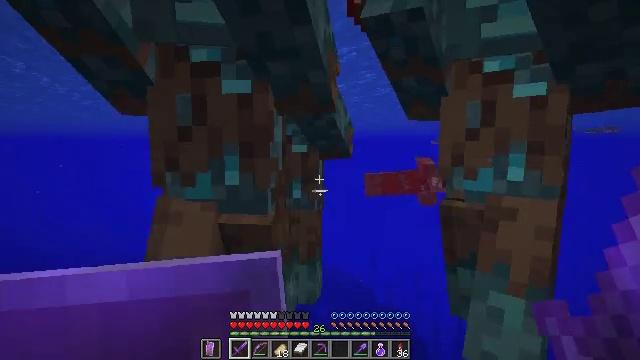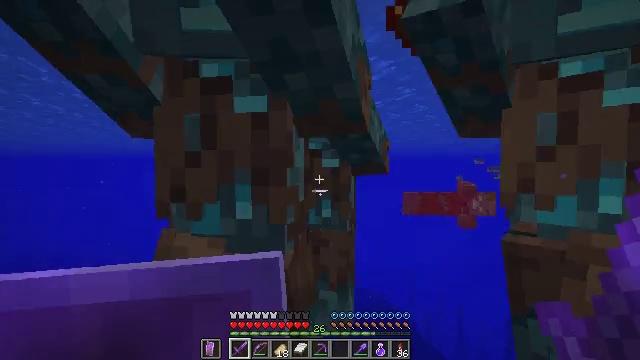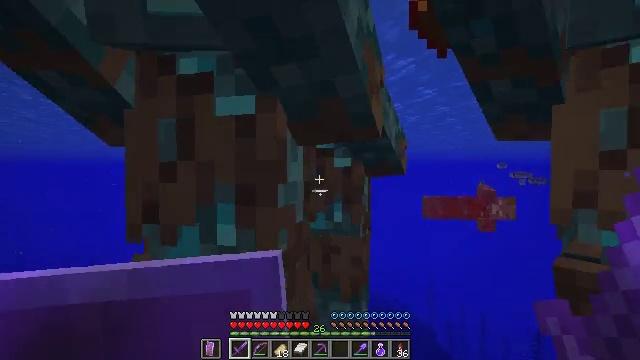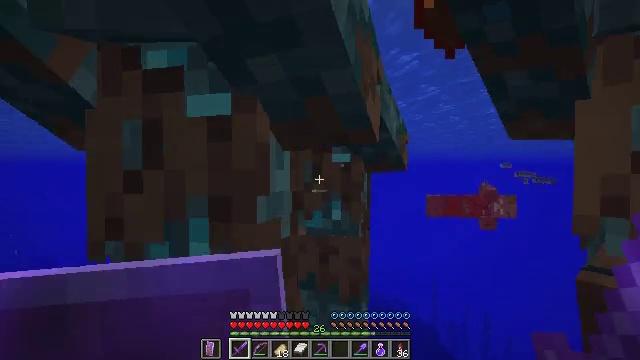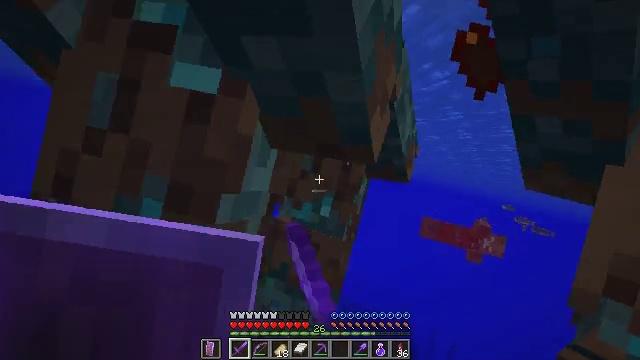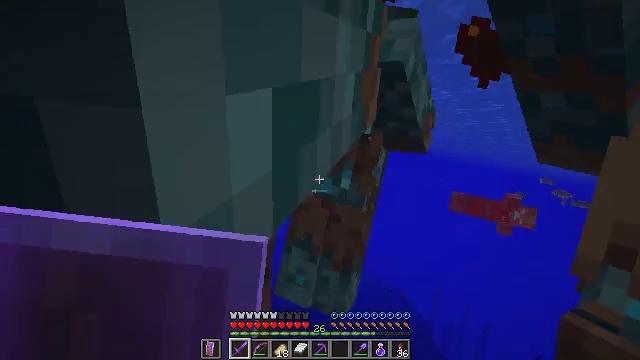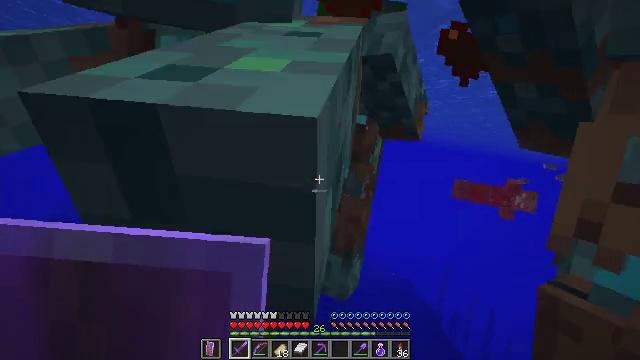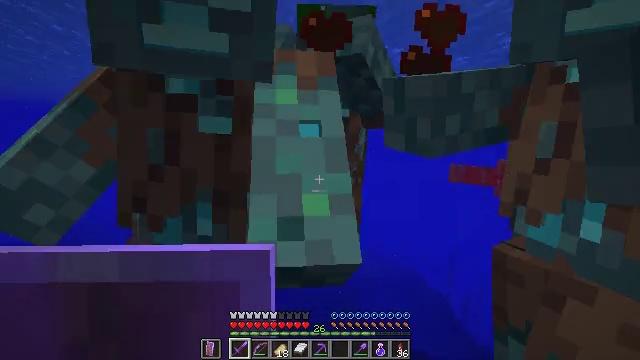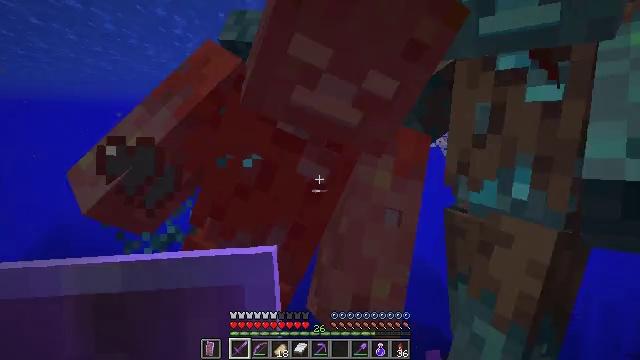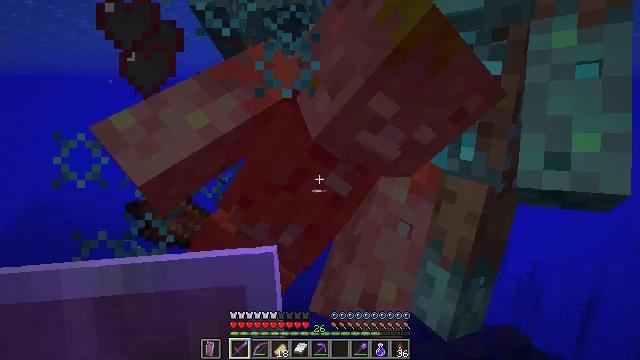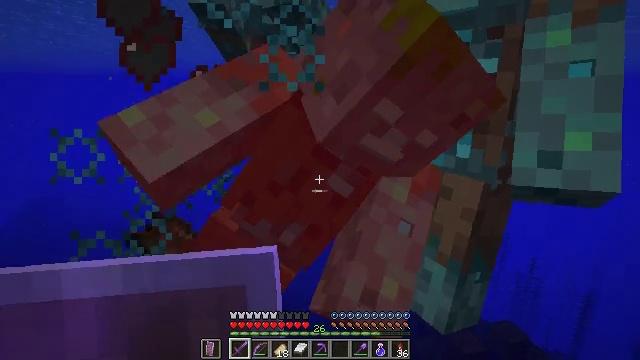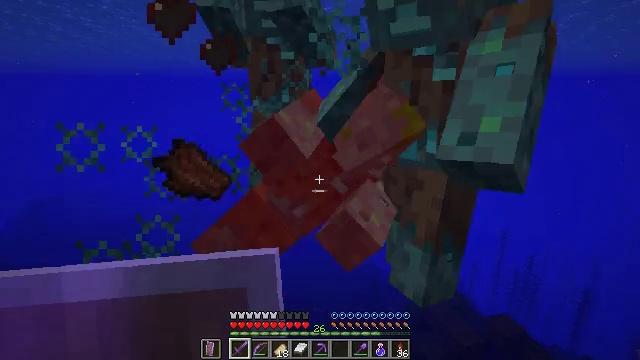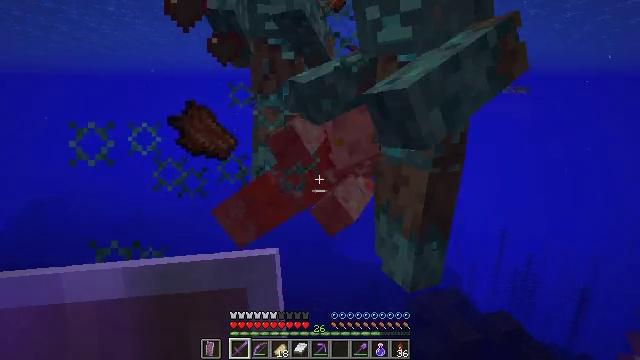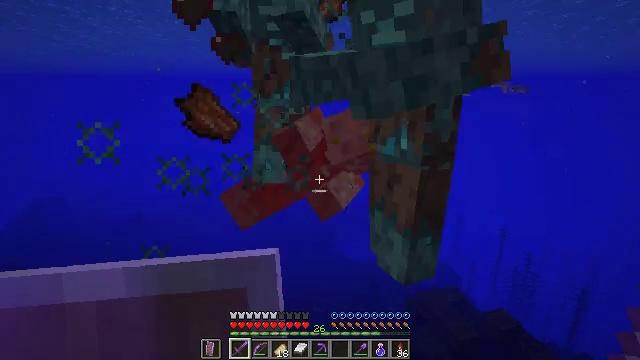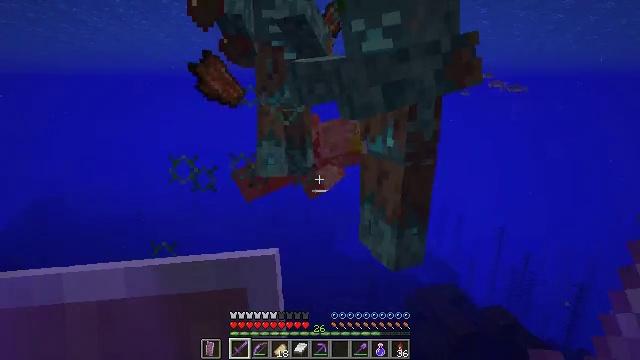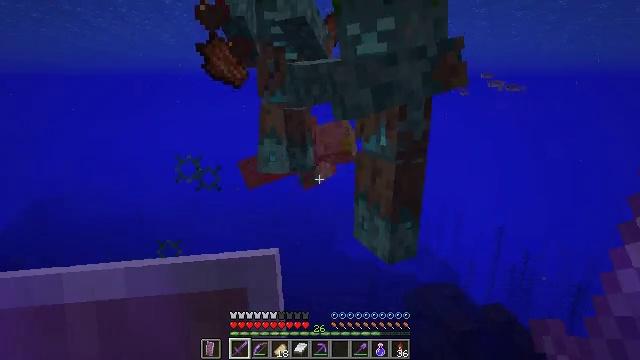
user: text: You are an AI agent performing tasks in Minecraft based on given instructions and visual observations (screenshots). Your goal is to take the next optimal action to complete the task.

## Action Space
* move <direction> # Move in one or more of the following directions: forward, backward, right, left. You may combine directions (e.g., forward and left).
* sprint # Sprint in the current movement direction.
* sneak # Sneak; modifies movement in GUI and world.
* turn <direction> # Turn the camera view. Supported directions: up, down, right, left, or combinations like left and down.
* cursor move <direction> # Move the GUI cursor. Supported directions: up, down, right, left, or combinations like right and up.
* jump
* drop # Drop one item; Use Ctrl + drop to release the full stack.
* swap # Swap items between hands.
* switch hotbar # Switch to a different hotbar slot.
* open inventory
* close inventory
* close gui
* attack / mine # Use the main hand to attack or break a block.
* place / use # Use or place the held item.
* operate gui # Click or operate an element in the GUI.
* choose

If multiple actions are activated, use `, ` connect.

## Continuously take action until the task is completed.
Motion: motion action
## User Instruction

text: Eliminate the undead.
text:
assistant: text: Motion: move forward, turn left and up
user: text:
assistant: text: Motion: turn left and up
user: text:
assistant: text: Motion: attack / mine
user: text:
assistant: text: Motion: move back, attack / mine
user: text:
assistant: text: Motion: move back, turn left and down, attack / mine
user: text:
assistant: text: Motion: move back, turn down, attack / mine
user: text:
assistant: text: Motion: move back, attack / mine
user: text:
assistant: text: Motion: move back, turn right and down
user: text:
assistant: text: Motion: move back, turn right and down
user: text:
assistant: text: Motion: move back
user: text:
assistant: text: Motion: move back
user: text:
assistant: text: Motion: move back
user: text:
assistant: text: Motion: move back
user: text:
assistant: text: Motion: move back
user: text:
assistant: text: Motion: no_op
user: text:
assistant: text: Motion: no_op
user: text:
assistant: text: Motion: turn right and up
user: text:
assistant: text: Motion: turn right and up
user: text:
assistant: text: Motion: turn up
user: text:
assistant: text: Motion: move forward
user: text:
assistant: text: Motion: move forward, attack / mine
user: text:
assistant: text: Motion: move forward, attack / mine
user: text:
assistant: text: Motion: move forward, attack / mine
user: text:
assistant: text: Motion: turn left and up, attack / mine
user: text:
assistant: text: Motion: turn left and up, attack / mine
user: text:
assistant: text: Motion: turn left and down
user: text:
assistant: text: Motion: turn left and down
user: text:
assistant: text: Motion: turn left and down
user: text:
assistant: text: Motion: turn left and down
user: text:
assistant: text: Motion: no_op